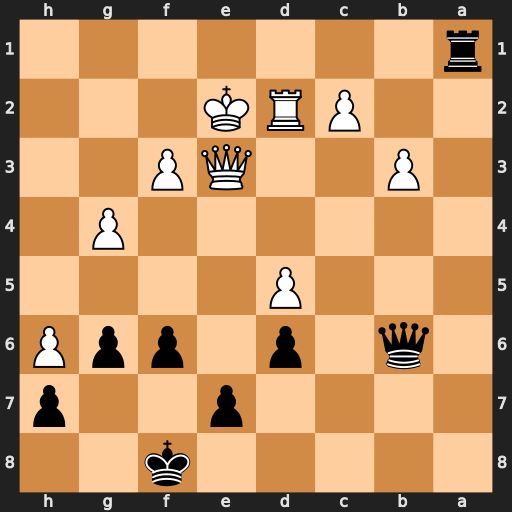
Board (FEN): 5k2/4p2p/1q1p1ppP/3P4/6P1/1P2QP2/2PRK3/r7
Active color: b
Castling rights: -
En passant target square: -
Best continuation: Re1+ Kxe1 Qxe3+